Question: I recently study node and try to use npm to install node-inspector globally. But it always suspends here as following pic

I have changed the registry config for times, but it still doesn't work. Anyone can help? TAT
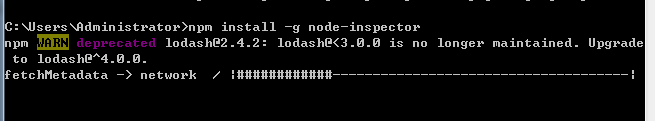
Answer: When 'npm install' is stuck, you can increase verbosity of the output from install.
'''
npm config set loglevel verbose
npm install -g node-inspector
'''
Setting the log level to verbose will output a LOT of information. Based on the output you can find out where the errors/warnings are occurring and resolve them.
If git protocol is somehow involved and <URL> by doing
'''
git config --global url.https://github.com/.insteadOf git://github.com/
npm install -g node-inspector
'''
As you mentioned, you could <URL>. Feel free to write your own answer and accept that one since that solved your problem.